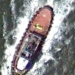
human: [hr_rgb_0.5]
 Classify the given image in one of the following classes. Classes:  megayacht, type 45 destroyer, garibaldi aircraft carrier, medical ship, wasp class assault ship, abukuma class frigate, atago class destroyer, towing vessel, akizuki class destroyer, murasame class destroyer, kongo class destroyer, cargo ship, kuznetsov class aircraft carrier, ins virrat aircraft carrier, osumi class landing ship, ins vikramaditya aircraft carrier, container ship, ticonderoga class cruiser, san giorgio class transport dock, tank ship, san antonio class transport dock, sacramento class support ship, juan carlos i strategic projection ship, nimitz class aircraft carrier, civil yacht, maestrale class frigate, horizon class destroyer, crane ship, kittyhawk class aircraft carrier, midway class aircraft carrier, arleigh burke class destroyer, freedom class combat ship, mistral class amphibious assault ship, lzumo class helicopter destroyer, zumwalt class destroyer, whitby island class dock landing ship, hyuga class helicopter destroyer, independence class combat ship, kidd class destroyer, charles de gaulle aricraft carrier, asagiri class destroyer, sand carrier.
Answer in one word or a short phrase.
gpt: Towing vessel